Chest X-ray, AP view. Patient: 35 years old, sex M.
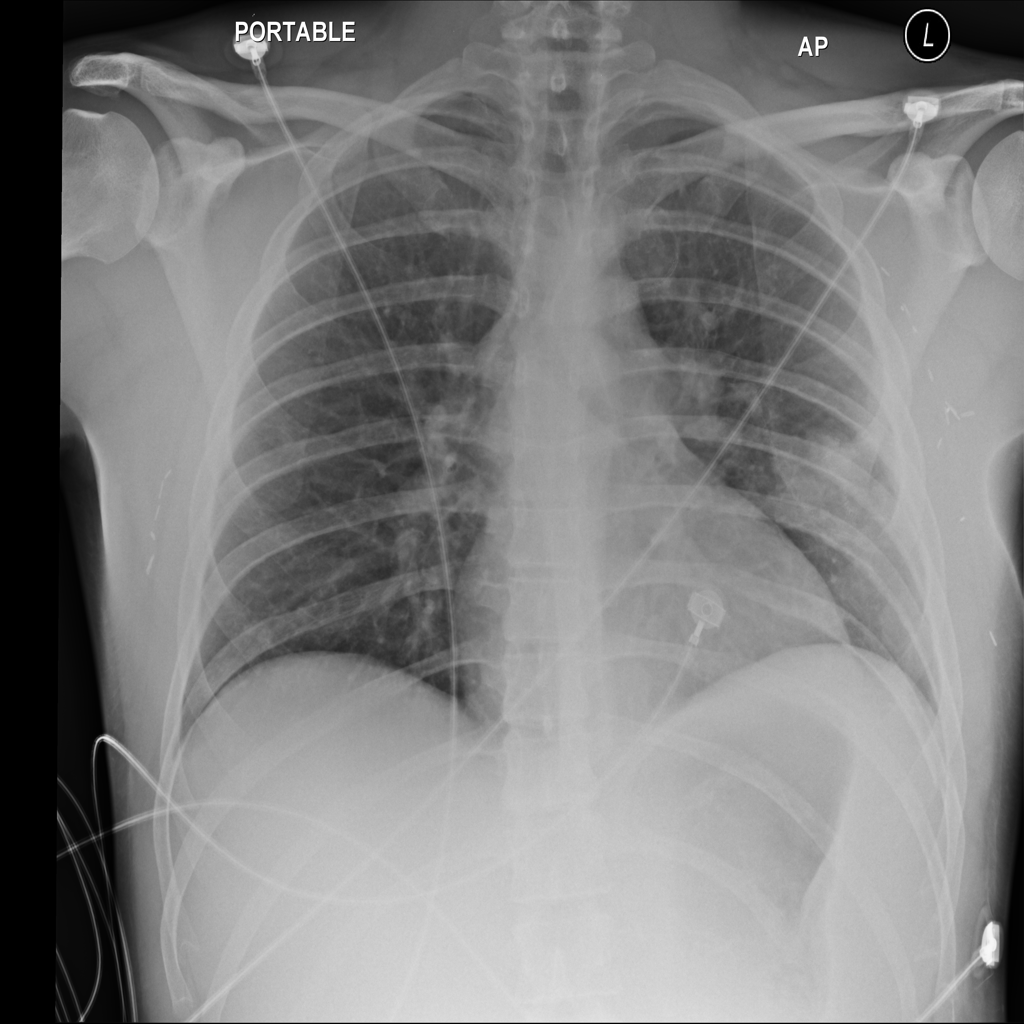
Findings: Infiltration